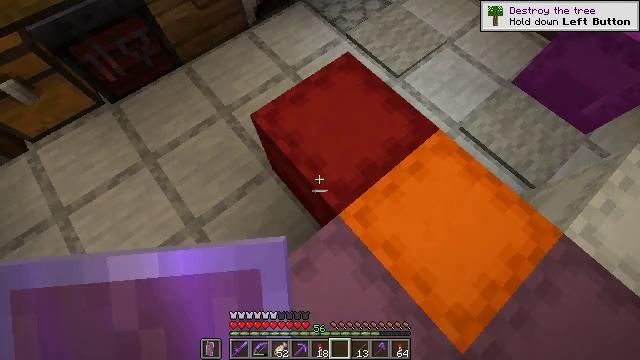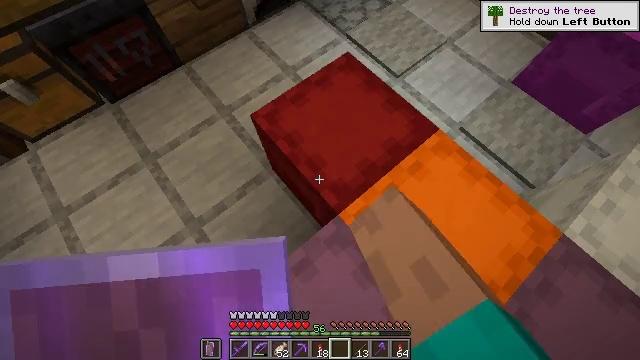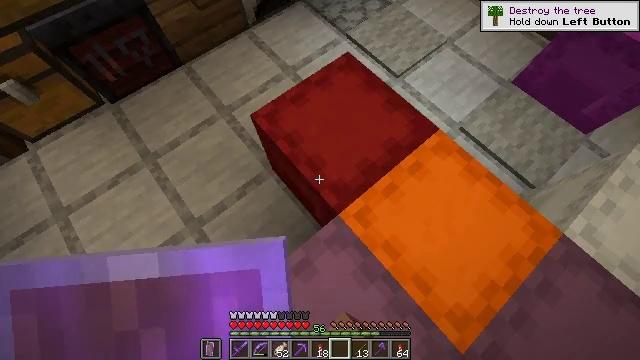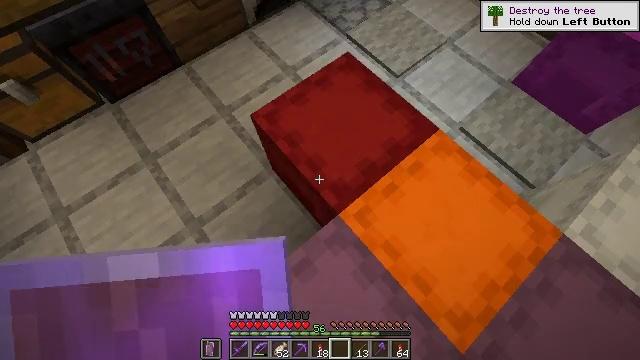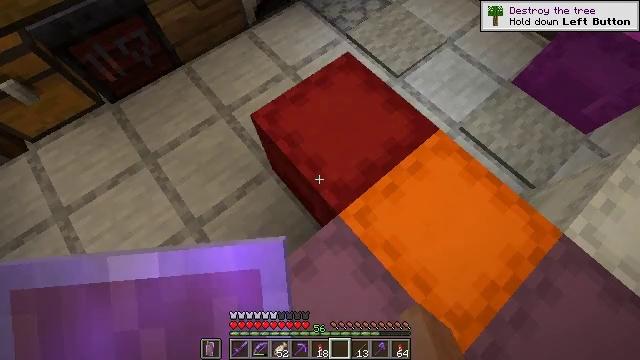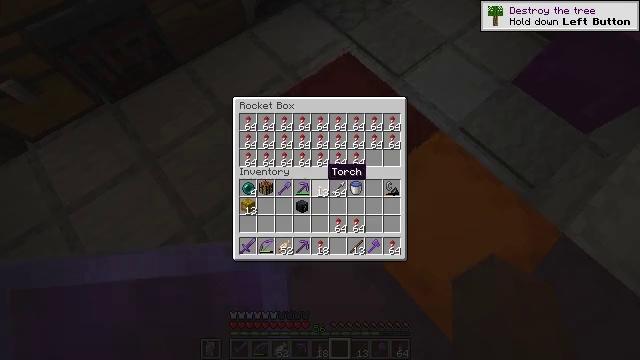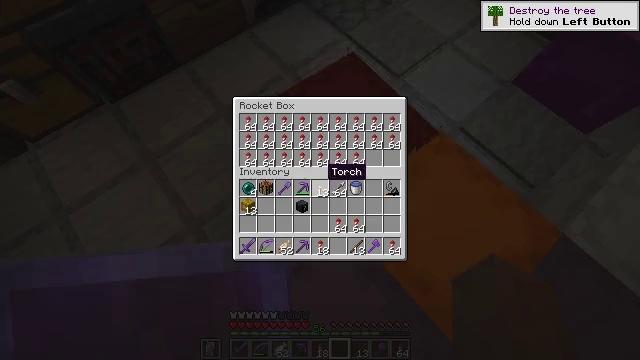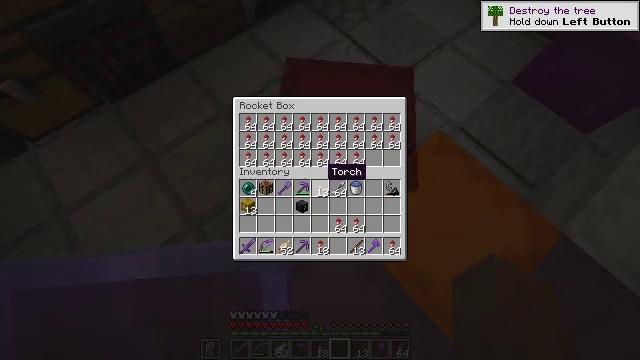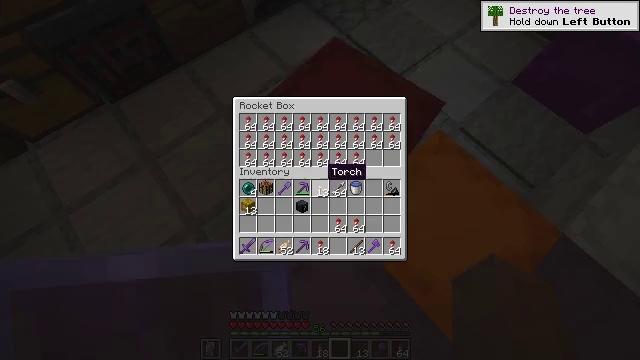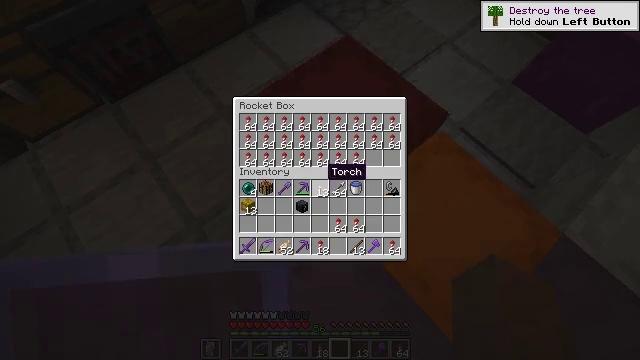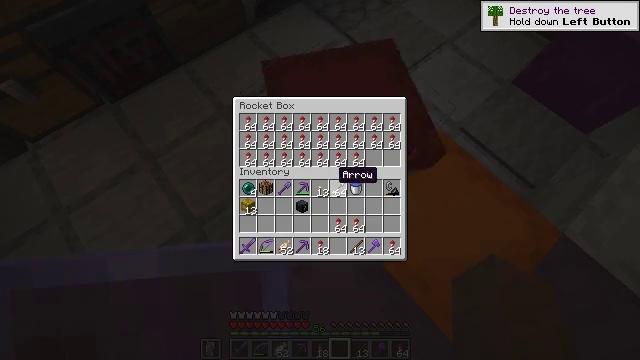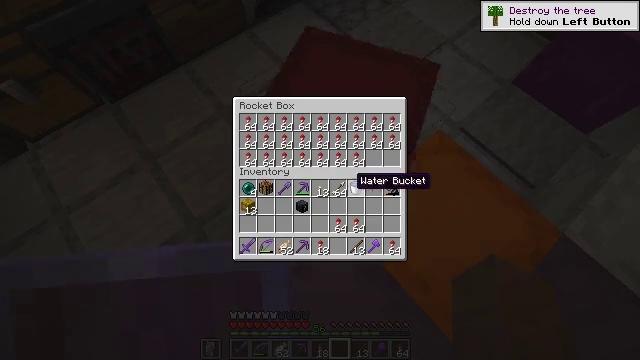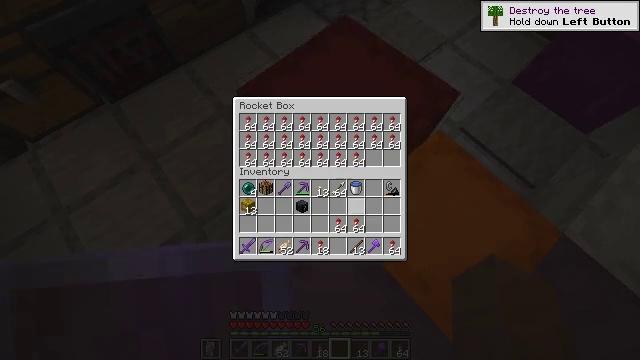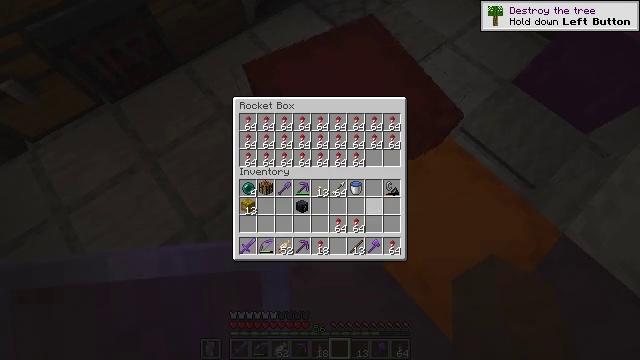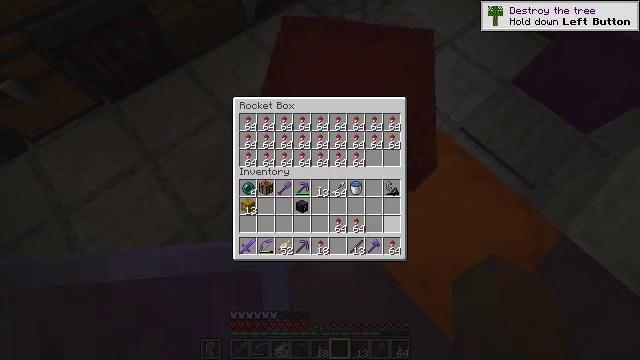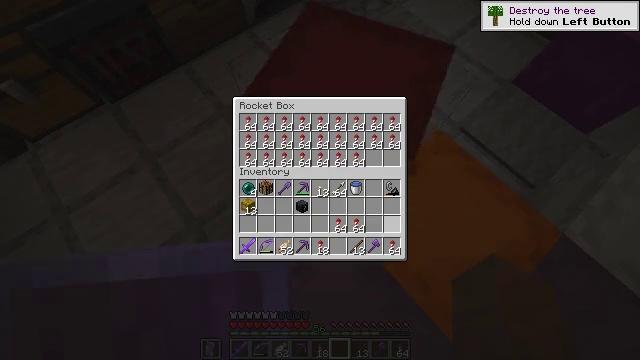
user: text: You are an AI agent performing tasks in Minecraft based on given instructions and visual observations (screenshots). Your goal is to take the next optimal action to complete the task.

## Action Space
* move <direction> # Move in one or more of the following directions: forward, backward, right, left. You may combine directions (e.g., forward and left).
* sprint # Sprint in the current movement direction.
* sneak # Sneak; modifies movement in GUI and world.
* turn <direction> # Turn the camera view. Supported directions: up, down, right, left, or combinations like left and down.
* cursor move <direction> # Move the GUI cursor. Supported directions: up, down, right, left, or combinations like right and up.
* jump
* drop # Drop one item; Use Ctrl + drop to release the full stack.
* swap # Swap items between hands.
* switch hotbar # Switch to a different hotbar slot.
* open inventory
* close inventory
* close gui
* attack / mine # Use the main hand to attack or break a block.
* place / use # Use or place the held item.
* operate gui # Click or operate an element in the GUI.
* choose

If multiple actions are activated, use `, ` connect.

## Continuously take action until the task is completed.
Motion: motion action
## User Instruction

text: Destroy the red shulker box for reuse.
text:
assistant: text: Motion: use / place
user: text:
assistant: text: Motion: no_op
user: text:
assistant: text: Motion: no_op
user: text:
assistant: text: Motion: no_op
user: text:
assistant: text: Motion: no_op
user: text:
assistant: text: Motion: no_op
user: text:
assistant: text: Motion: no_op
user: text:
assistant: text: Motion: no_op
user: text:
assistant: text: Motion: no_op
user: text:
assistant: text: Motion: turn right
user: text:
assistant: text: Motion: turn right
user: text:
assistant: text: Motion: turn right and down
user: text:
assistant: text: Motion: turn right and down
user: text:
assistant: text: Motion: turn right and down
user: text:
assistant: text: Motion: no_op
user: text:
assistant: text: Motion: no_op
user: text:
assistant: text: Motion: no_op
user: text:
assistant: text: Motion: no_op
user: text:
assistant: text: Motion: no_op
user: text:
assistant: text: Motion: no_op
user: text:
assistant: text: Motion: no_op
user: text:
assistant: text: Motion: turn left
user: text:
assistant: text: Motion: turn left
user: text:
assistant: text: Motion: no_op
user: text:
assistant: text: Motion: no_op
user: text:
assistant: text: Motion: no_op
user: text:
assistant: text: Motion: no_op
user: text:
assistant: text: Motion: sneak
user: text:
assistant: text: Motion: sneak
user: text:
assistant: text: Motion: sneak